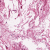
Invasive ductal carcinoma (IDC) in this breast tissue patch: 0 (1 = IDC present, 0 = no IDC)